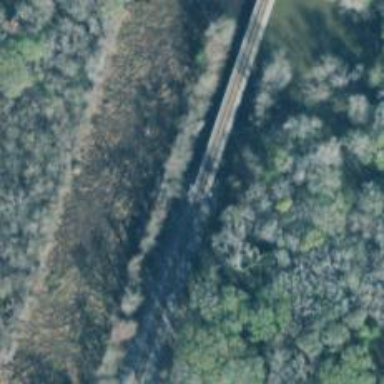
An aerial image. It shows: Bridge over railway line.